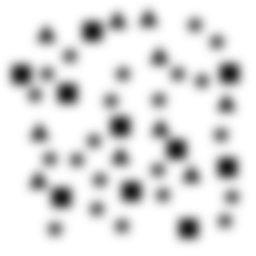
Squares: 10
Triangles: 10
Stars: 22
Total shapes: 42